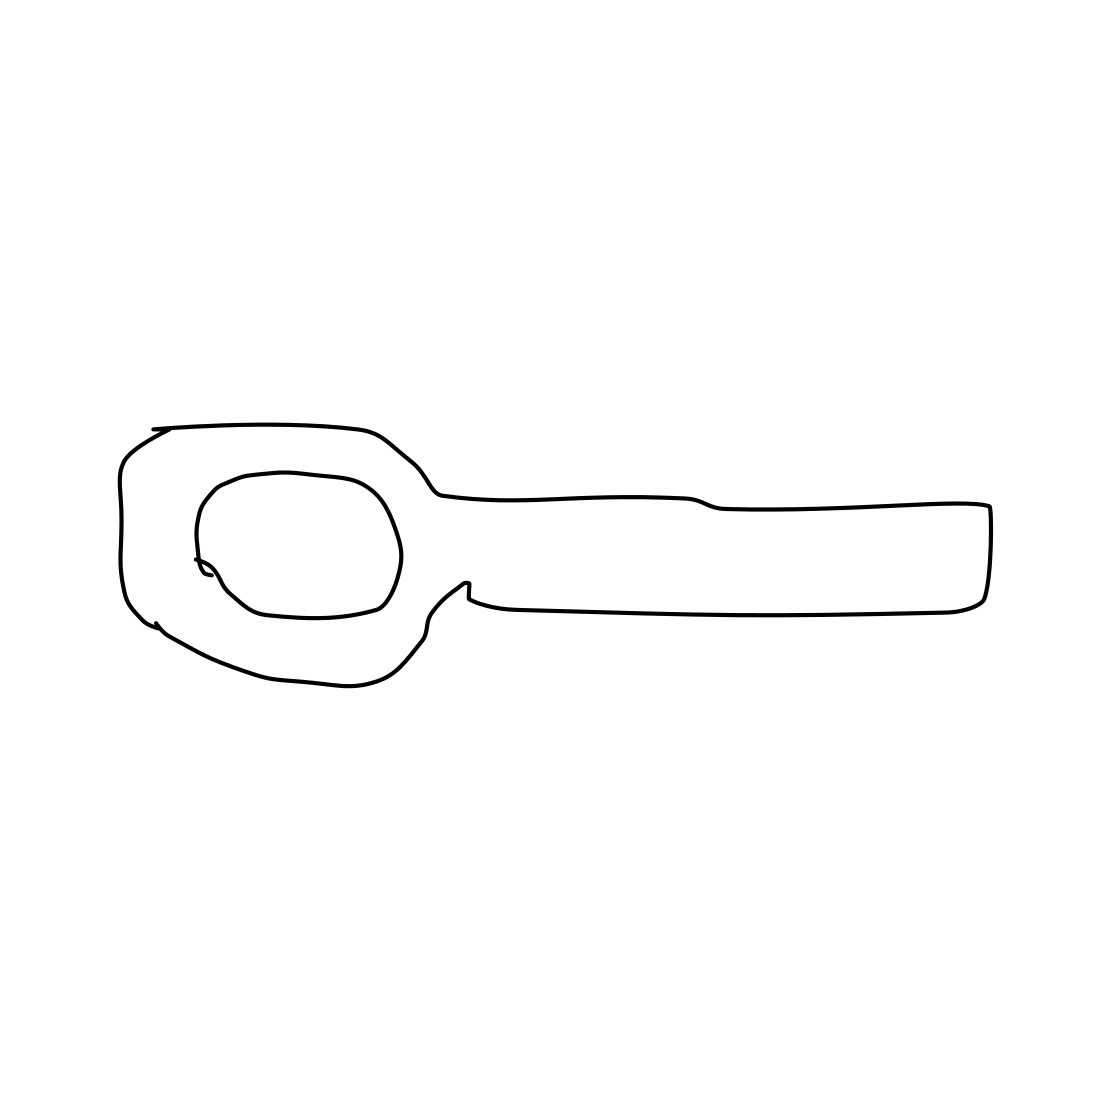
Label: bottle opener